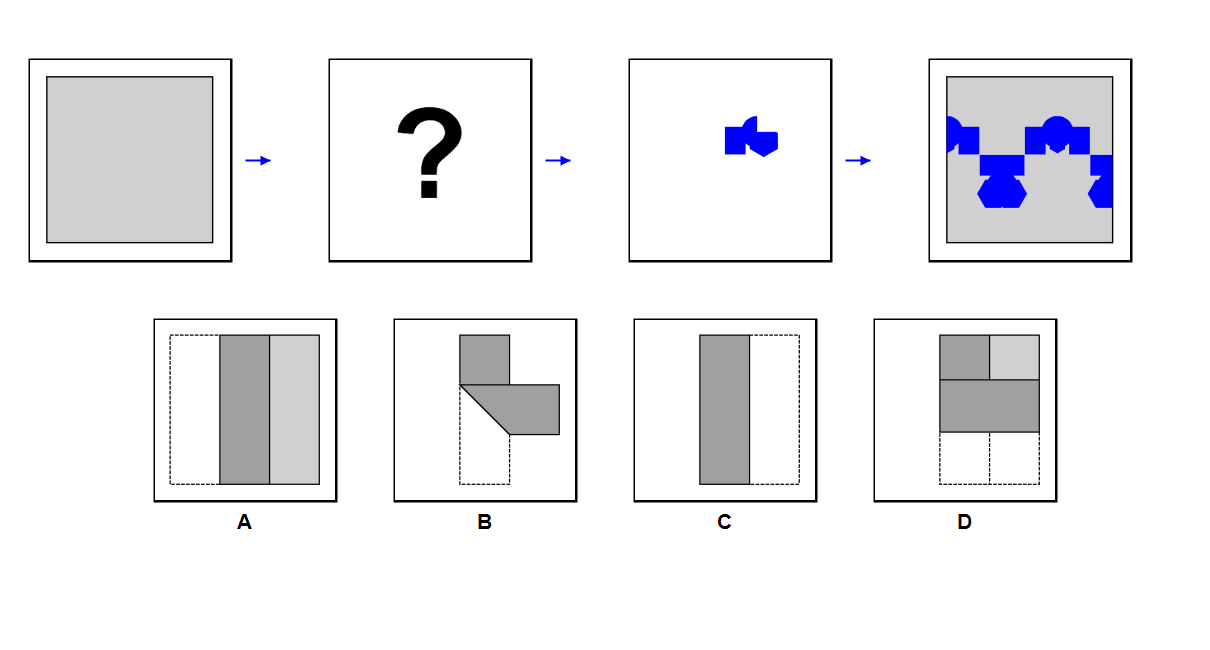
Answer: D